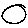
Label: circle